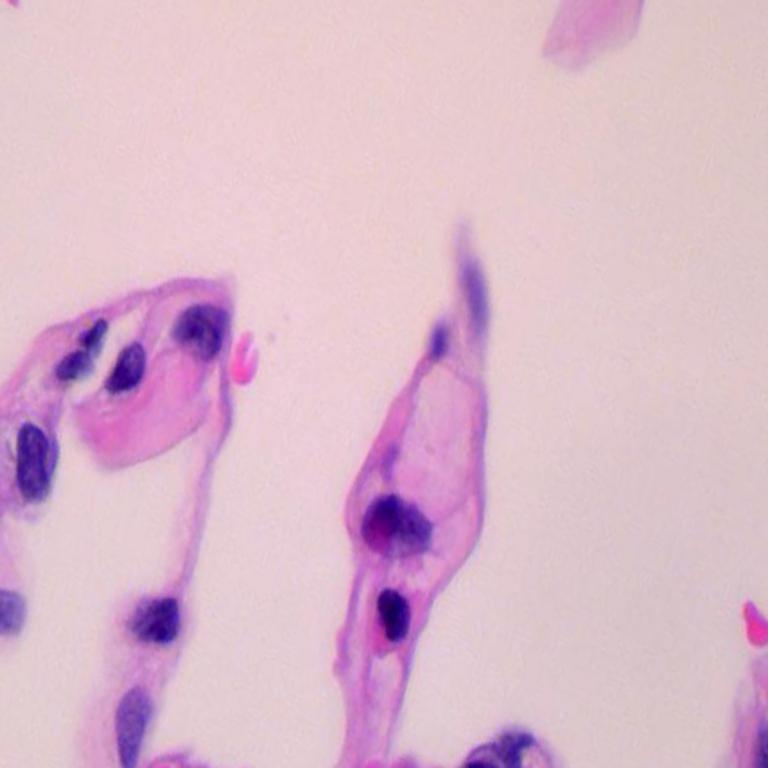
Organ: lung
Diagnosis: benign